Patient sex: F
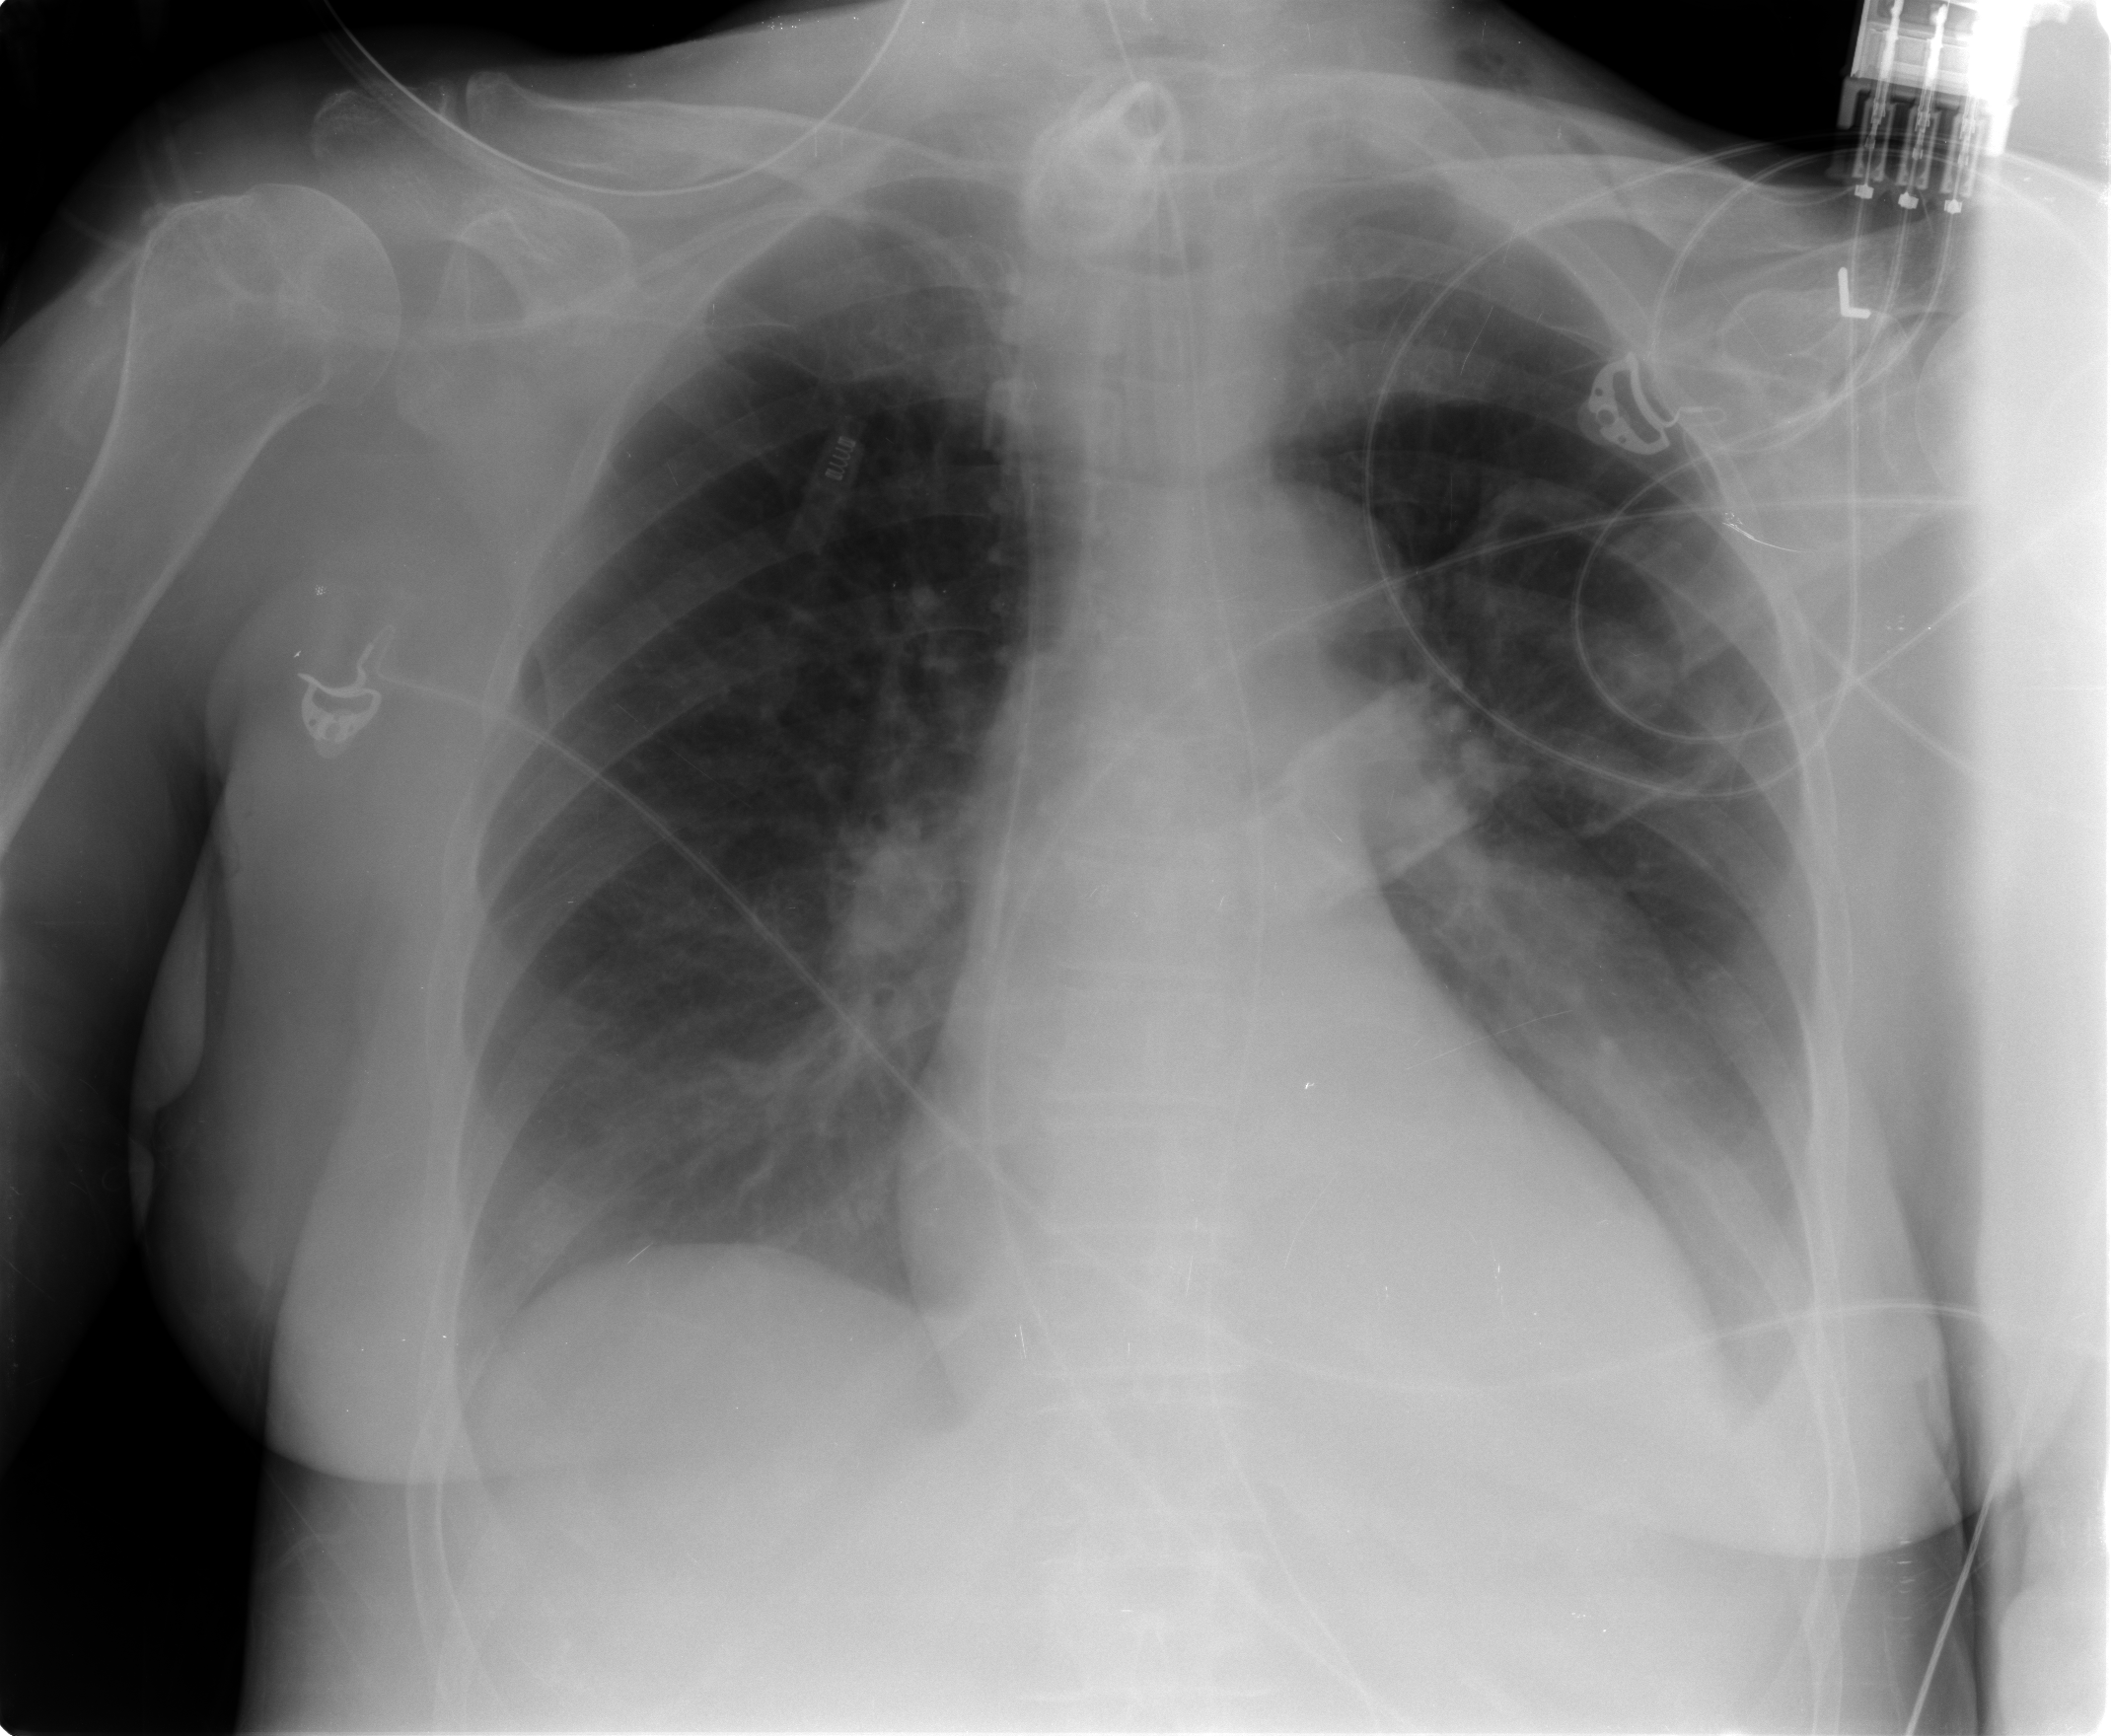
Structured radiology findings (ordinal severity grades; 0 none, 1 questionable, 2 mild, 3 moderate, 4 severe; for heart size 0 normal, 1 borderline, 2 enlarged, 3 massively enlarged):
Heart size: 1
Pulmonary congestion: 2
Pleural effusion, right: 2
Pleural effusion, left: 2
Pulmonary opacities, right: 0
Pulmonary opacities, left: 0
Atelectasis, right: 2
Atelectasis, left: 2